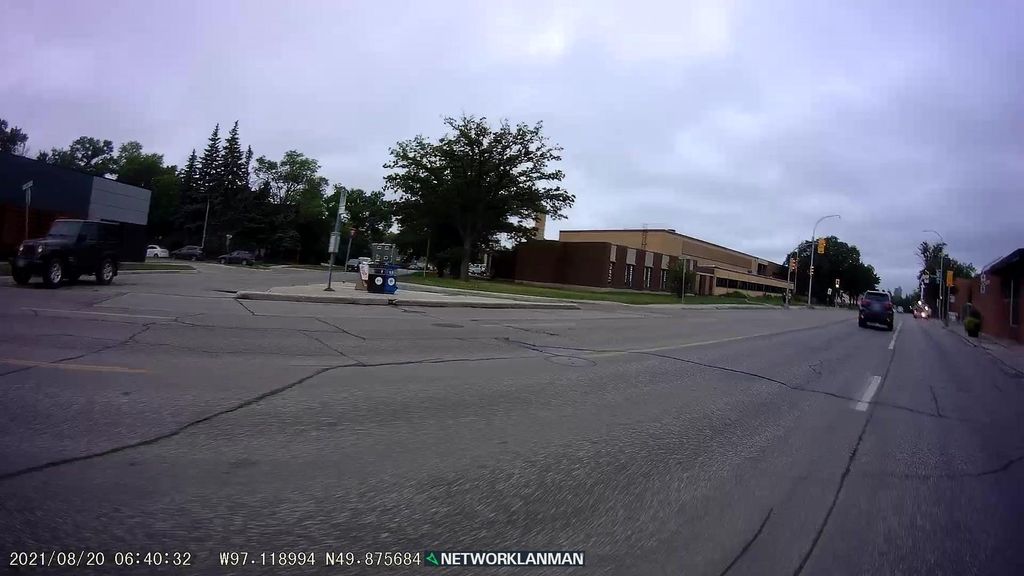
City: winnipeg